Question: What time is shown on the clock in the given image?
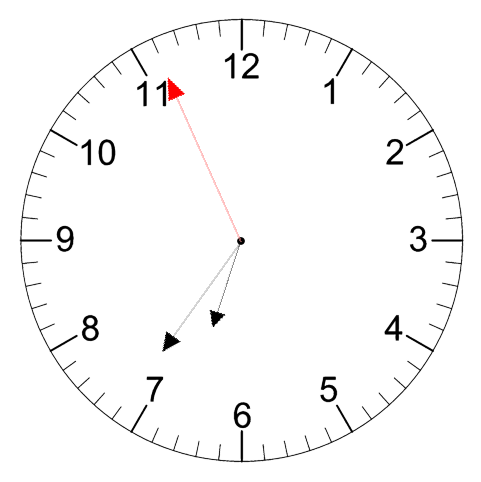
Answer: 06:35:56